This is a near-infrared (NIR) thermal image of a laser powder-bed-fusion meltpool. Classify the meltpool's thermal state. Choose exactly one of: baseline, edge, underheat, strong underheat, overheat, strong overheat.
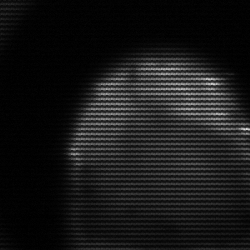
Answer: edge